七年级 · 画法几何学
如图, $\mathrm{C}$ 是线段 $\mathrm{AB}$ 外一点, 按要求画图:

(1) 画射线 $\mathrm{CB}$;

(2) 反向延长线段 $A B$;

(3) 连接 $\mathrm{AC}$, 并延长 $\mathrm{AC}$ 到 $\mathrm{D}$, 使 $C D=A C$;

(4) 观察画完的图形, 比较大小: $A B+A C$是 . \$ \qquad \$

(1)

(2)

(3)
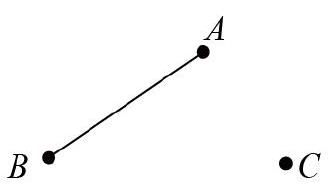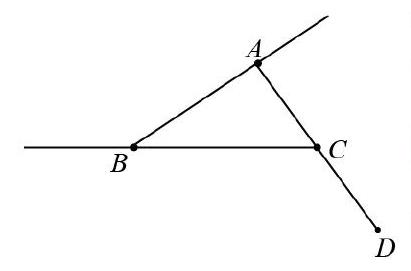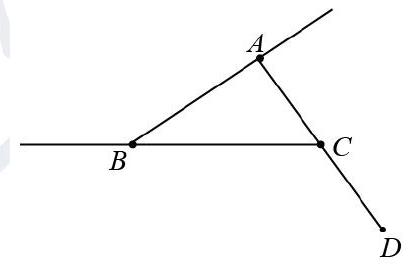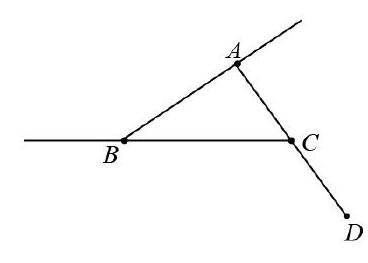
答案: (1) 解：射线 $C B$ 即为所求; (2) 射线 $B A$ 即为所求; (3) 线段 $C D$ 即为所求;
解析: (4) 解：由图知, $A B+A C>B C$, 根据是两点之间线段最短,

故答案为: $>$, 两点之间线段最短.